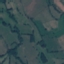
Land use / land cover class: Pasture